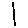
Label: line